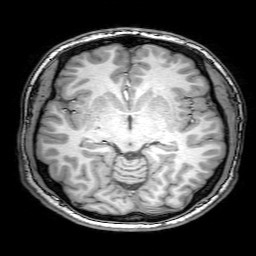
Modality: T1w
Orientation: coronal